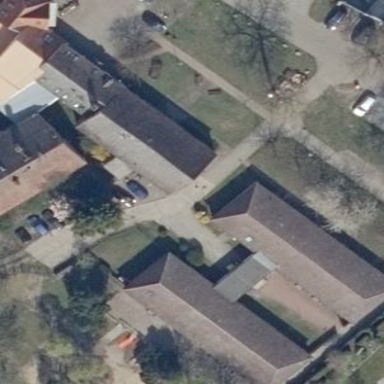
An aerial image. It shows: Kindergarten building.